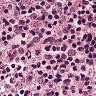
Metastatic tissue present: no